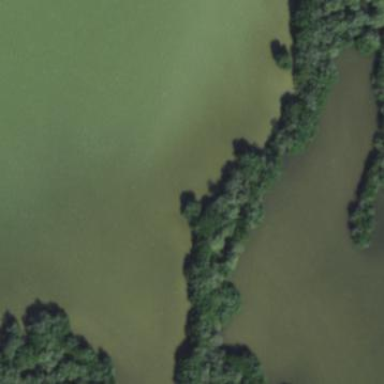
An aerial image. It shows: Mangrove wetland area.